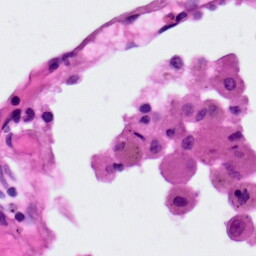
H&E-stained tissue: Lung